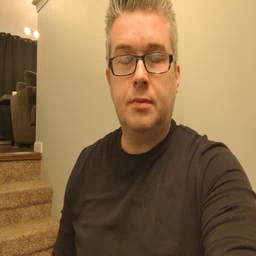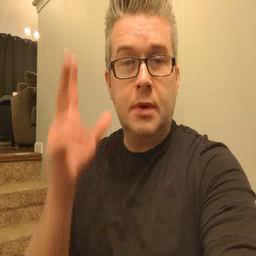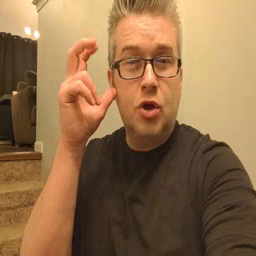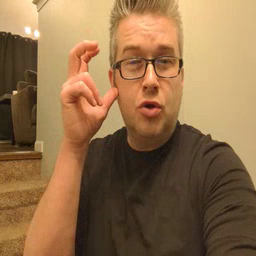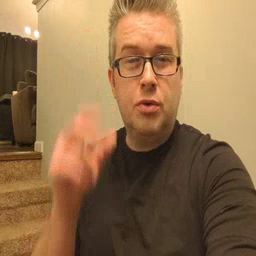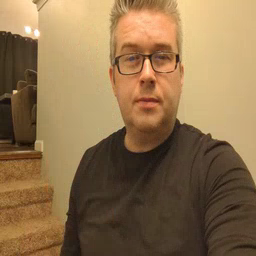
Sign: hear